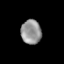
Tissue: prostate
Cell type: T cells
Senescence score: 0.3272
Nuclear area (px): 479
Mean DAPI intensity: 149.186